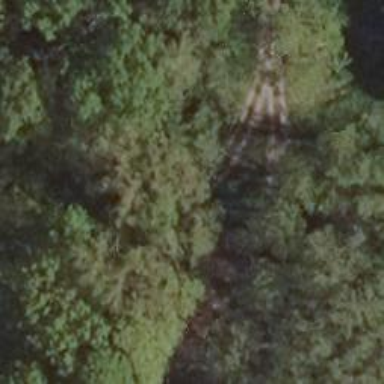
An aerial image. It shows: Dirt track road.